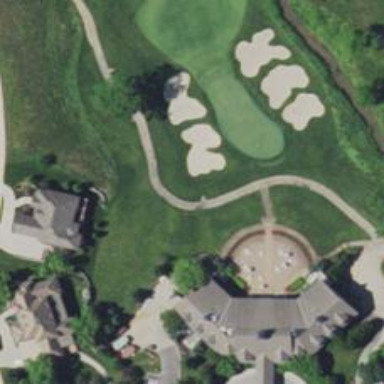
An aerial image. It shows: Path for golf carts.